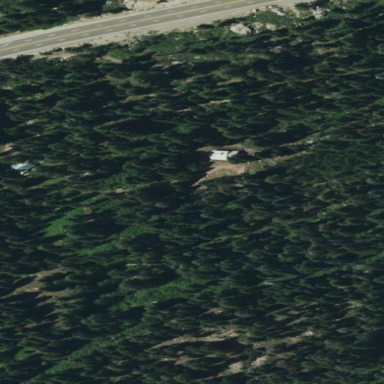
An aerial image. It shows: Evergreen woodland with needle-leaved trees.